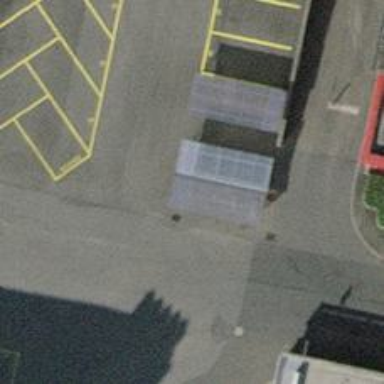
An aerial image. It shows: Bicycle parking area with stands.